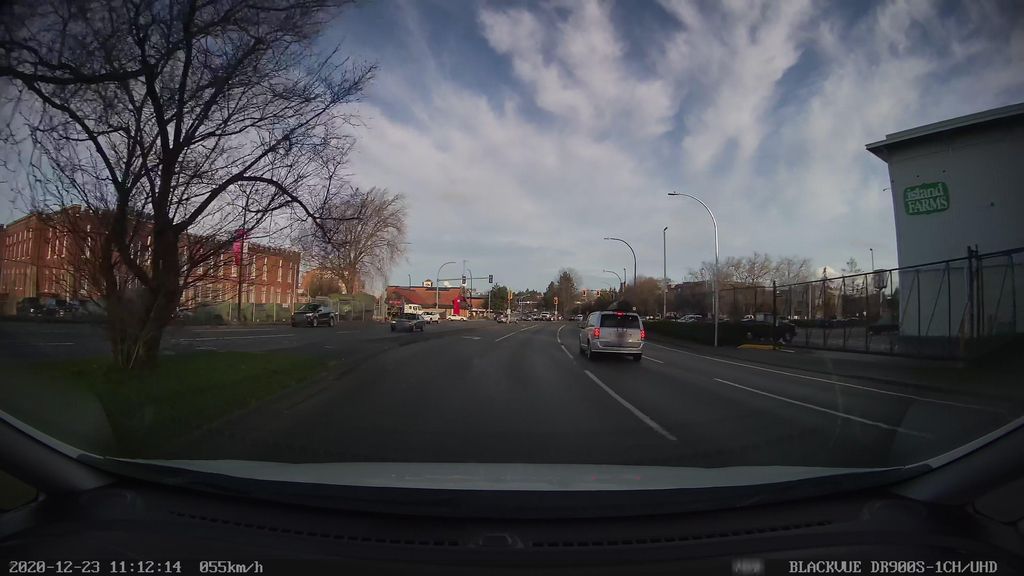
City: victoria